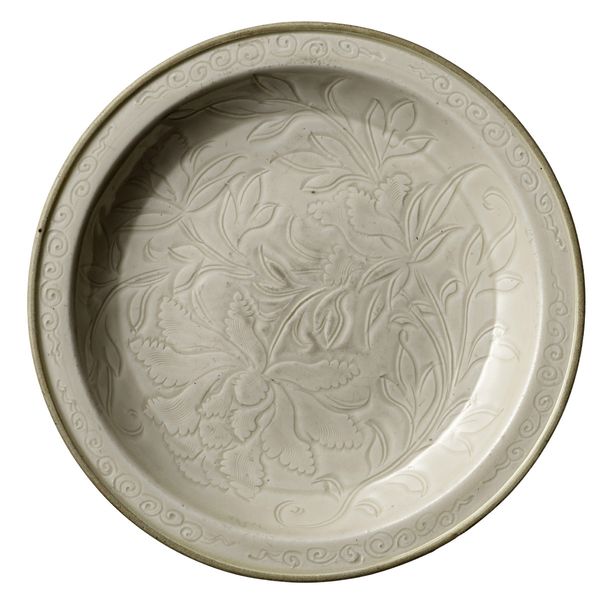
Standort: Hamburg
Institution: Museum für Kunst und Gewerbe Hamburg
Schlagwörter: blätter, blume, blumen, grau, weiss, blüte, muster, ornament, teller, blatt, pflanze, pflanzen, keramik, ornamente, porzellan, geschnitten, steingut, kunsthandwerk, ritzen, dynastie, graviert, ch, blumenornamente, song, serviergeschirr, päonie, sòngcháo, songdynastie, sung